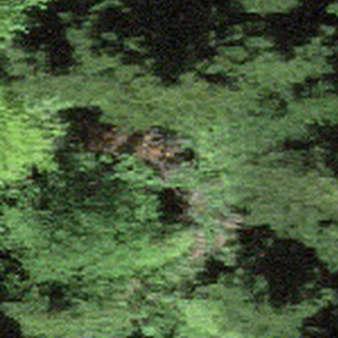
Label: other